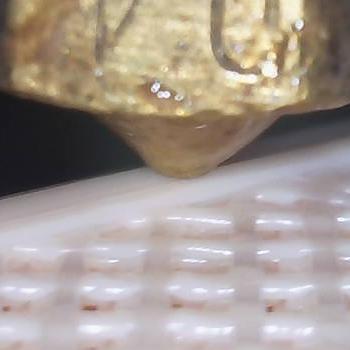
Flow rate: 212%